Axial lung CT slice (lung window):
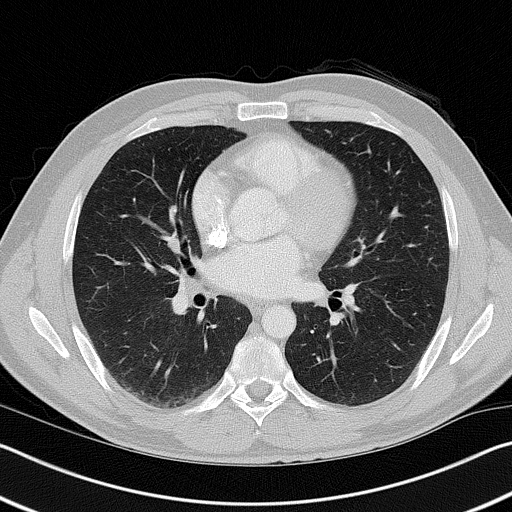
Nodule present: no